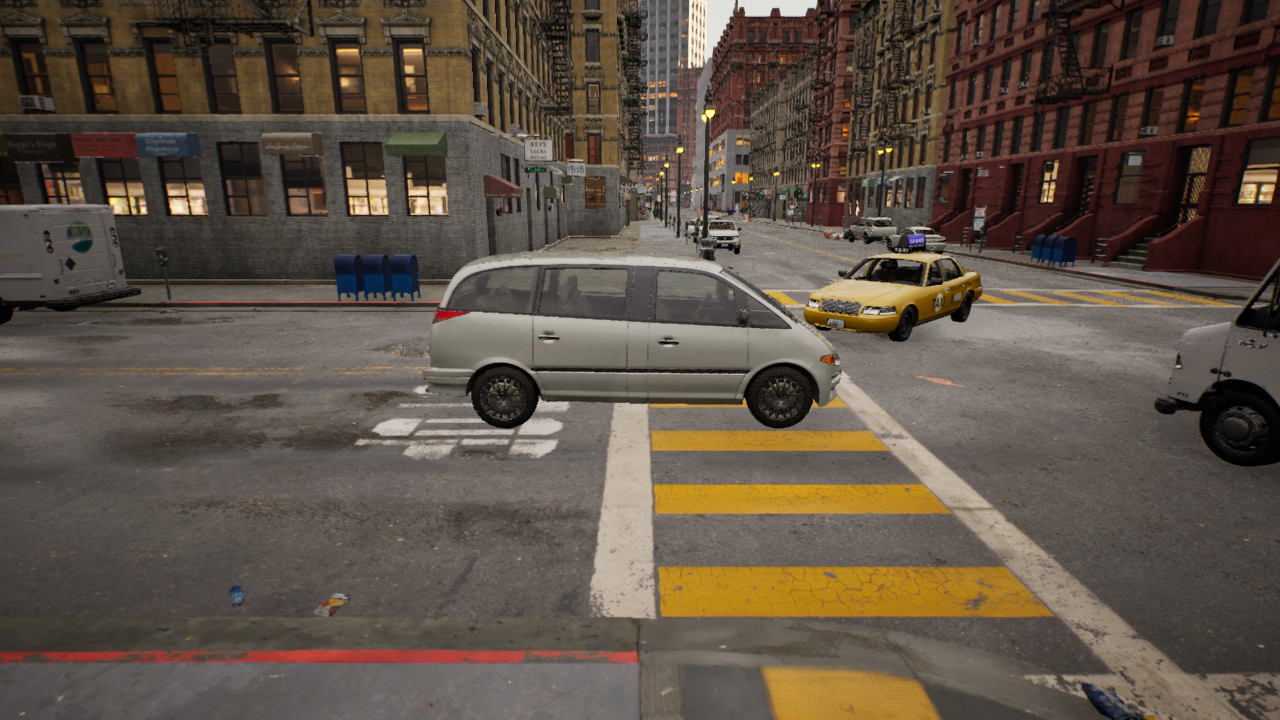
Venue: residential
Lighting: golden hour
Vehicle rig: minivan